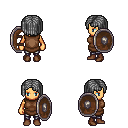
a pixel art fantasy rpg character, female body template, human, tanned skin, brown tunic, metal pants, gray pageboy hairstyle, brown shoes, shield, four views (front, back, left, right), 2x2 character sprite sheet, small pixel art, hard edges, no anti-aliasing